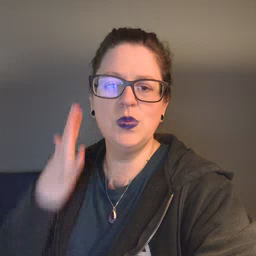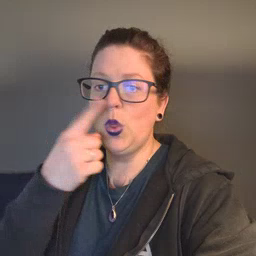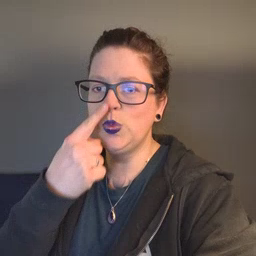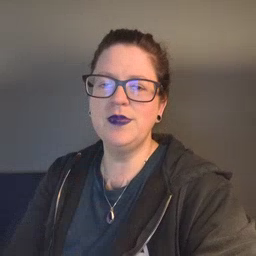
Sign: nose